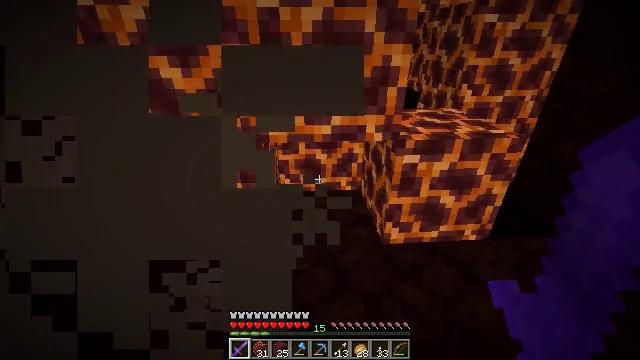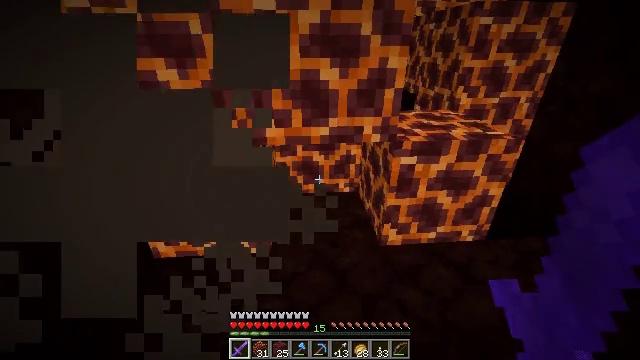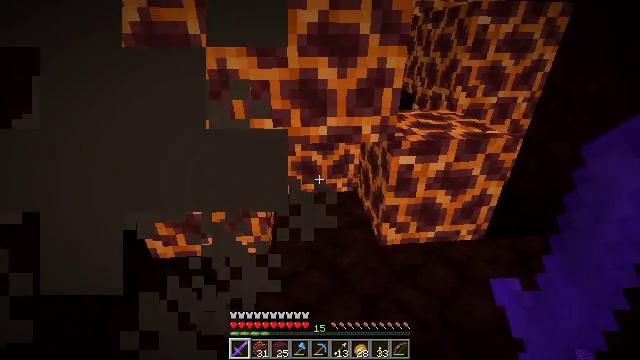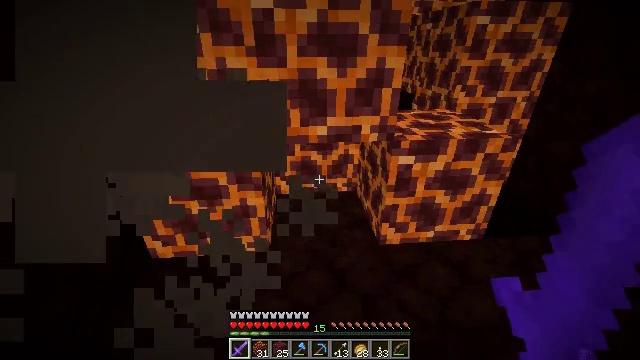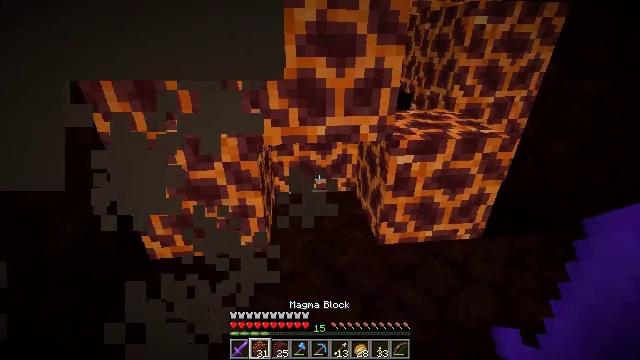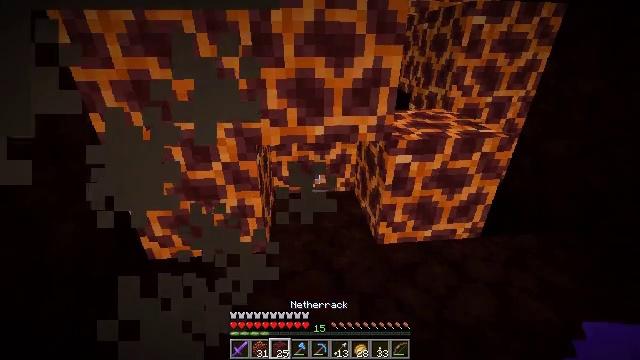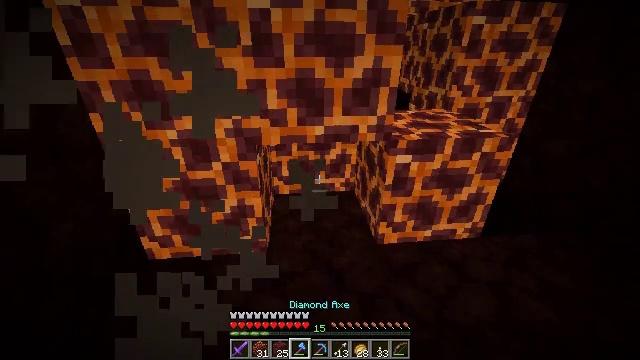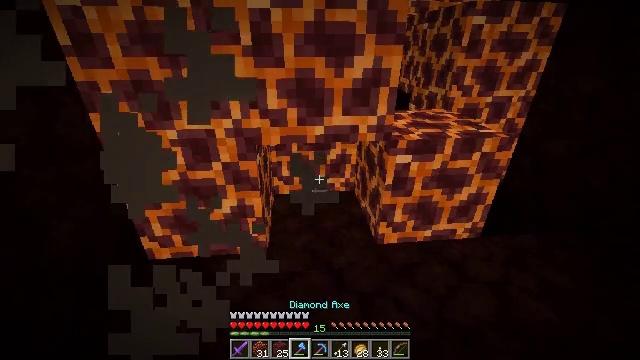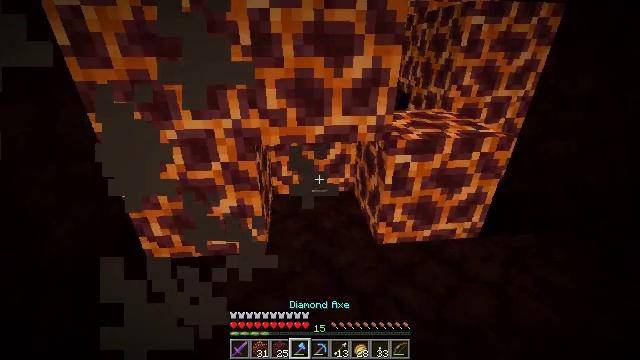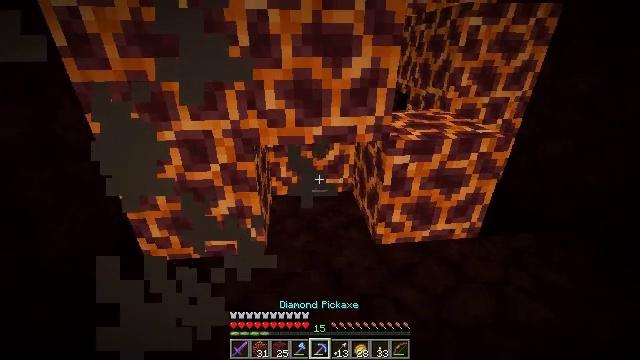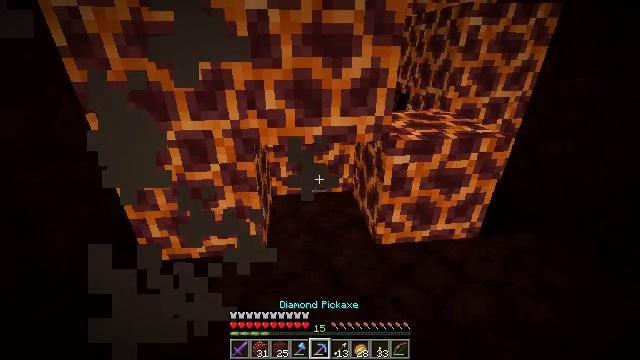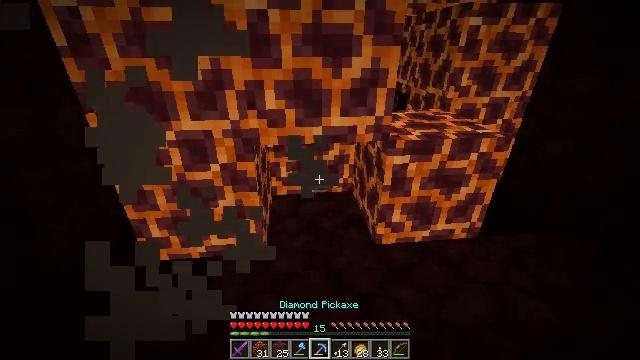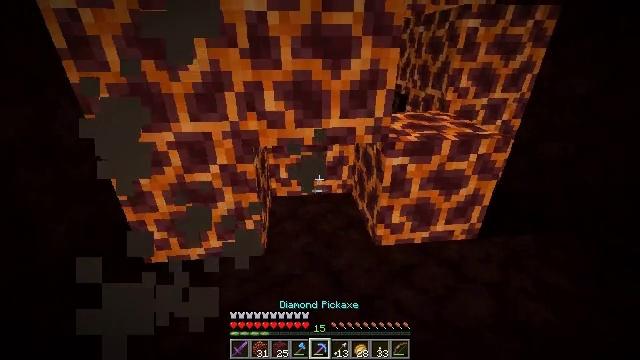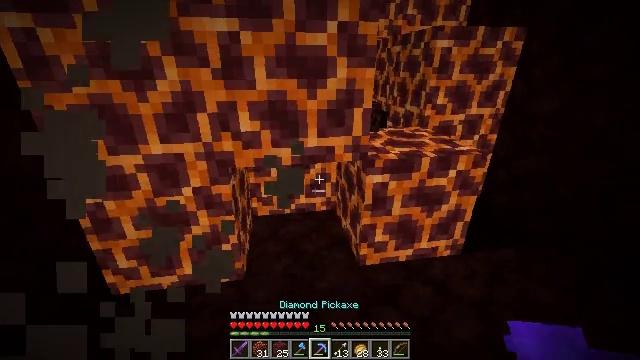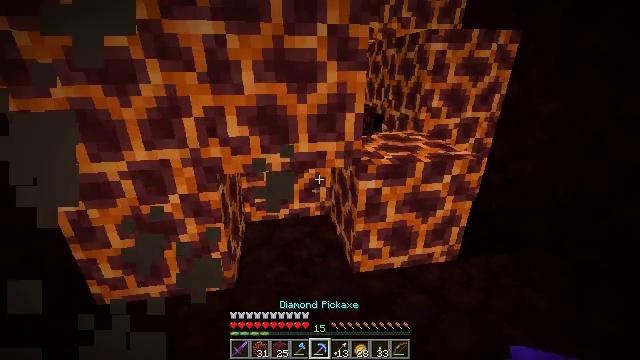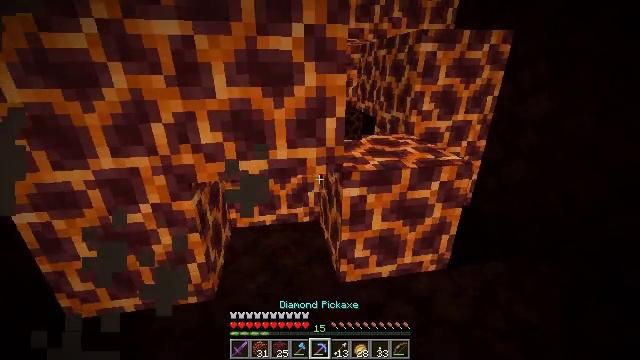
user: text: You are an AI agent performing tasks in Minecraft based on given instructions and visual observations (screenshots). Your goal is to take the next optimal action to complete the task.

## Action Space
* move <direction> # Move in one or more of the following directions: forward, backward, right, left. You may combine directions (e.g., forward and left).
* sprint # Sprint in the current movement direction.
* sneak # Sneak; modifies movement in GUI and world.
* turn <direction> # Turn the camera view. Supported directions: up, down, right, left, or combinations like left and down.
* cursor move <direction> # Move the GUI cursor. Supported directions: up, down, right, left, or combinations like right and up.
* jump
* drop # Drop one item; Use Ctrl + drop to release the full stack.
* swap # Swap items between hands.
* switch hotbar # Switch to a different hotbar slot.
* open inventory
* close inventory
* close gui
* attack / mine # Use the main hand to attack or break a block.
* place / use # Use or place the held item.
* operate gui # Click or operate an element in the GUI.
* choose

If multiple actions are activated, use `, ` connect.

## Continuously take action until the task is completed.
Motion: motion action
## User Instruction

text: Mine magma blocks for light and decoration.
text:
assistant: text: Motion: no_op
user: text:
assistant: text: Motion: no_op
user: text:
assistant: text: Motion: no_op
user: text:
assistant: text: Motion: no_op
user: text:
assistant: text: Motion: no_op
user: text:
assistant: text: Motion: no_op
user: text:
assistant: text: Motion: no_op
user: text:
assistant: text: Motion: no_op
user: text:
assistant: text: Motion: no_op
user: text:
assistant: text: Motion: no_op
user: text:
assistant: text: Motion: no_op
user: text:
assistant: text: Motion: no_op
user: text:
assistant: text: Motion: move forward and move right, turn right and up
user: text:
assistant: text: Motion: move forward and move right
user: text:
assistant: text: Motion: move right
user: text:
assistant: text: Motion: no_op
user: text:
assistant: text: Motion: no_op
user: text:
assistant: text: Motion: no_op
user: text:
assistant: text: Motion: no_op
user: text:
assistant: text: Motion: no_op
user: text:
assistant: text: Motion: no_op
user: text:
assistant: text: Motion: move forward
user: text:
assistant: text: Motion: move forward, turn right and down
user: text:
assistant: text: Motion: move forward and move right, turn down
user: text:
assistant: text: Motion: move forward and move right, turn down
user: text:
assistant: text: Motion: move forward, turn left and down
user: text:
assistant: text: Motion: turn left and down
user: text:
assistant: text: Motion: attack / mine
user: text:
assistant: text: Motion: attack / mine
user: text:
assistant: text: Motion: attack / mine